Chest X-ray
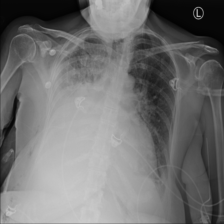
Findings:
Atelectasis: negative
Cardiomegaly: negative
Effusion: negative
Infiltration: negative
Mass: negative
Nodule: negative
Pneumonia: negative
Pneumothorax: negative
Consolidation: positive
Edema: negative
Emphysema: negative
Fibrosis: negative
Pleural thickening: negative
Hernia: negative